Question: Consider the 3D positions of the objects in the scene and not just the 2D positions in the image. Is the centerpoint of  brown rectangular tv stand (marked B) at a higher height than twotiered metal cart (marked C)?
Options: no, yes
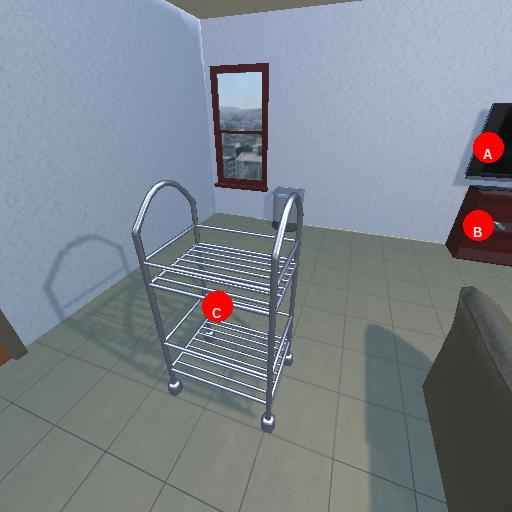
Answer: no